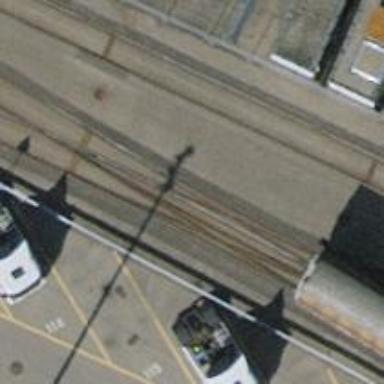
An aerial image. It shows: Single-track railway spur.